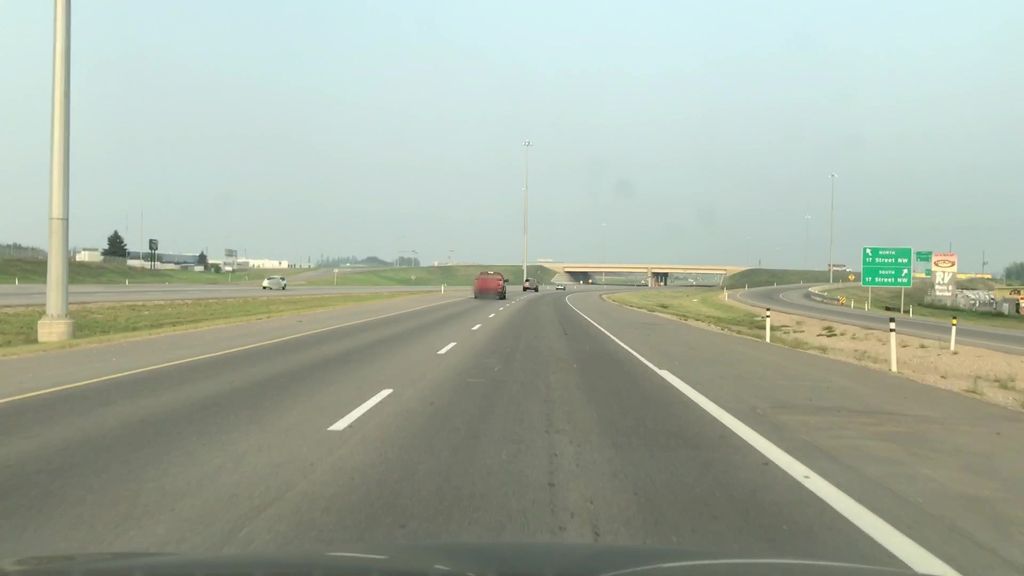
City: edmonton